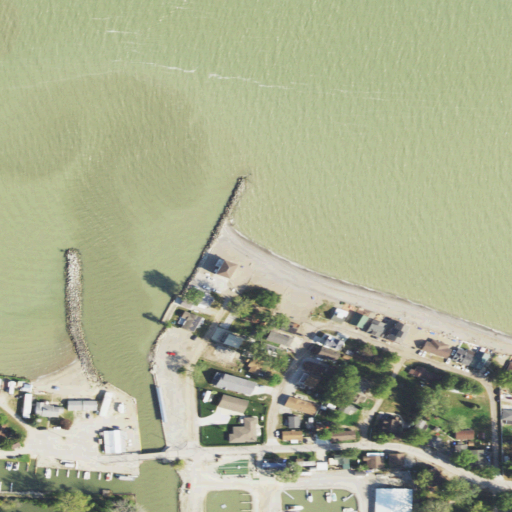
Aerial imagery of cape in Ohio named Locust Point containing open water, medium intensity development, high intensity development, barren land, low intensity development, and herbaceous wetlands